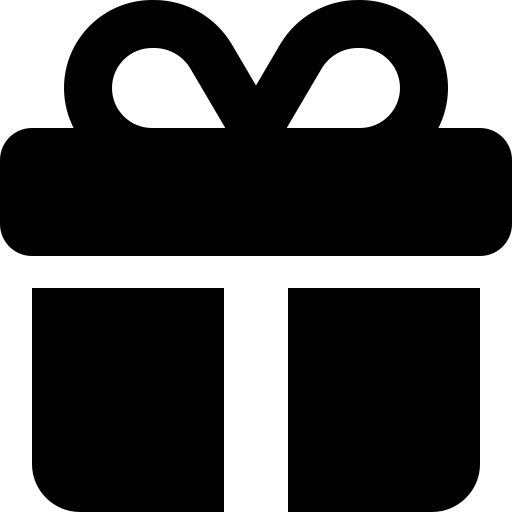
Tags: icon, FontAwesome, fa-icon, solid, gift